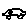
Label: car